Question: I've got an XML object. And I want to deserialize it into a table using T-SQL.
'''
<Params>
<type = 1>
<value> 10 </value>
</type>
<type = 2>
<value> abc </value>
</type>
</Params>
'''
How can I store this data into a table like this:

Thanks!
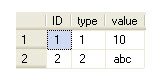
Answer: Your XML is not valid - but if you had something like this:
'''
<Params>
<type ID="1">
<value> 10 </value>
</type>
<type ID="2">
<value> abc </value>
</type>
</Params>
'''
then you could use this XQuery / SQL statement to get what you're looking for:
'''
DECLARE @XML XML = '<Params>
<type ID="1">
<value> 10 </value>
</type>
<type ID="2">
<value> abc </value>
</type>
</Params>'
SELECT
Type = TypeNode.value('@ID', 'int'),
NodeValue = TypeNode.value('(value)[1]', 'varchar(50)')
FROM
@XML.nodes('/Params/type') AS XTbl(TypeNode)
'''
I'm not clear how/what the 'id' column is supposed to be - care to explain?